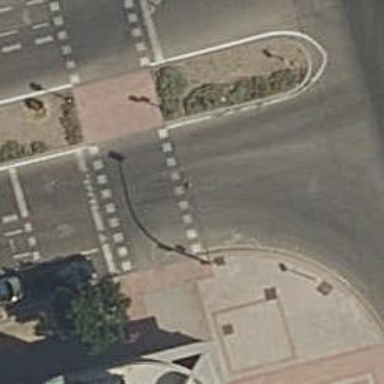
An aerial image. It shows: Crossing with traffic signals.